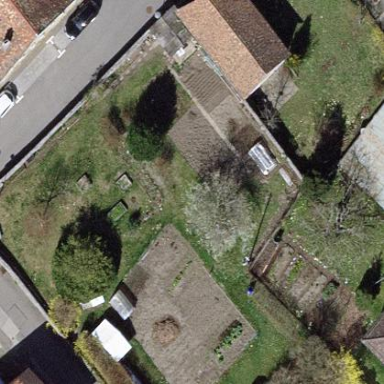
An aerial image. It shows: Garden area designated for leisure land.